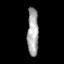
Tissue: skin
Cell type: Epithelial cells
Senescence score: 0.269
Nuclear area (px): 533
Mean DAPI intensity: 163.244